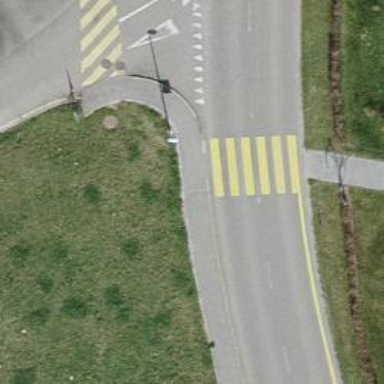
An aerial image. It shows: Marked road crossing.